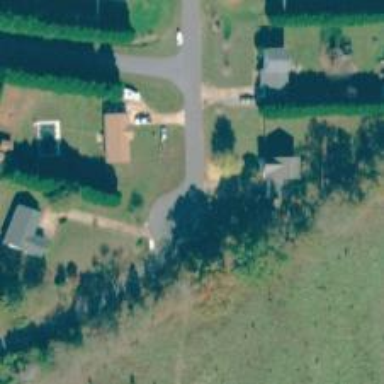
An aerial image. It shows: Residential road.